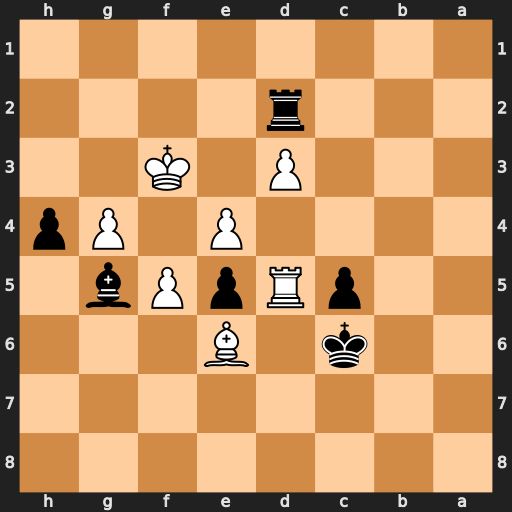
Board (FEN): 8/8/2k1B3/2pRpPb1/4P1Pp/3P1K2/3r4/8
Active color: b
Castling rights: -
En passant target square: -
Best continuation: h3 Rd7 c4